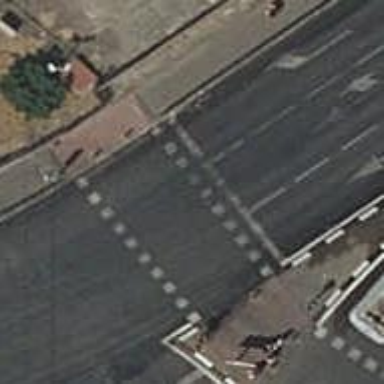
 there are traffic signals and zebra crossing."